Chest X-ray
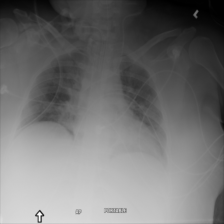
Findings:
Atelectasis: negative
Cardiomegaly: negative
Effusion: negative
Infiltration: negative
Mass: negative
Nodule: negative
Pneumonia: negative
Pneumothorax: negative
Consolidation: negative
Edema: negative
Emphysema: negative
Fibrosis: negative
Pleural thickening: negative
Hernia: negative